Question: I'm still using 4.1 and I'm trying to center a form content on screen.
When I add a new form it stays on the "left" of the screen.
I've tried to change form.html (temmplates/shared) adding a div with a style like this:
'''
margin-left : 10%; margin-right : 10%;
'''
up next to the form tag and closing it at the bottom.
The form goes to the right but not centered at all.
Anyone has any clue to help with this ?
Here is a screenshot of a simple Form (it's not basec on models)

thanks
Alejandro
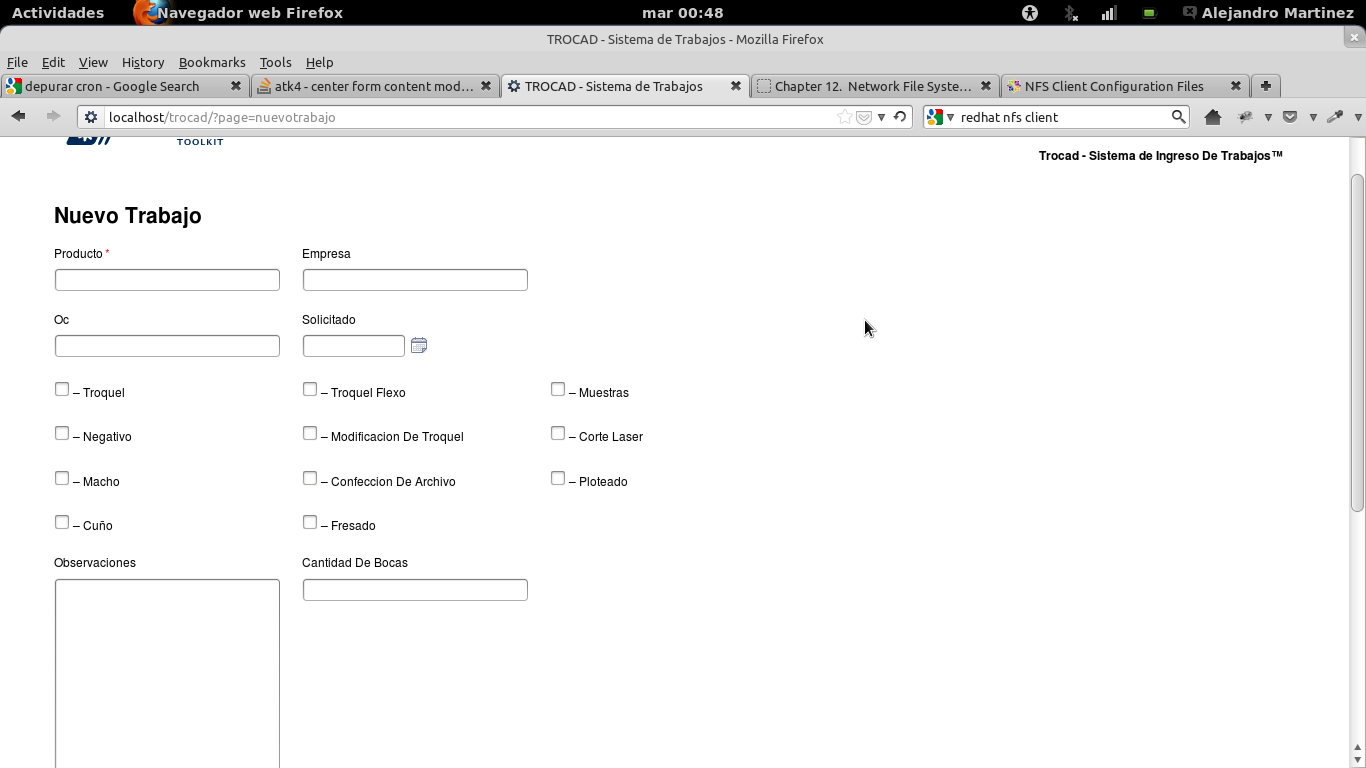
Answer: Ok - i've gone to a default of atk4.2 to demonstrate.
If you add a new page with defaults as follows
'''
<?php
class page_test extends Page {
function init() {
parent::init();
$p=$this;
$f=$p->add('MVCForm')->setModel('Customer');
}
}
?>
'''
I get the following and the fields extend across the whole width of the page.

This is because the default page template takes the whole width and is expected.
In order to adjust the form, you can use view functionality so create a view under the /lib/View directory called Centre.php and put the following code in it
'''
<?php
class View_Centre extends View {
function init(){
parent::init();
}
function defaultTemplate() {
return array('view/centre');
}
}
?>
'''
Then create a new template for the view in yoursite/templates/default/view called centre.html and insert the following html code
'''
<div style='width:50%; margin: auto;'>
<?$Content?>
</div>
'''
and then in the page, we add the view first and the form into the view rather than straight into the page.
'''
<?php
class page_test extends Page {
function init() {
parent::init();
$p=$this;
$v=$p->add('View_Centre');
$f=$v->add('MVCForm')->setModel('Customer');
}
}
?>
'''
and this results in the following web page

The base ATK4 form is itself a view which means you can style the form however you want so if you get for example use a different style of form such as the one described <URL> you can do this by copying yoursite/atk4/atk4/templates/shared/form.html to yoursite/atk4/templates/shared.form.html and changing the second line from
'''
<?form?>
<div id="<?$_name?>" class="atk-form <?$class?>" style="<?$style?>">
<?$hint?>
<form class="<?$form_internal_class?>" id="<?$form_name?>" name="<?$form_name?>" action="<?$form_action?>" method="POST" <?$enctype?>>
<fieldset class="<?$fieldset?>">
'''
to
'''
<?form?>
<div id="stylized>" class="myform <?$class?>" style="<?$style?>">
<?$hint?>
<form class="<?$form_internal_class?>" id="<?$form_name?>" name="<?$form_name?>" action="<?$form_action?>" method="POST" <?$enctype?>>
<fieldset class="<?$fieldset?>">
'''
Create a new form.css file in yoursite/templates/default/css which contains the styling
Copy yoursite/atk4/templates/shared/shared.html to yoursite/templates/shared/shared.html and add an extra tag
'''
<?$css_include?>
'''
just above the existing
'''
<?$js_include?>
'''
and in Frontend.php, let every page find the new css file.
'''
$this->addLocation('templates',array(
'css'=>array(
'default/css',
),
));
$this->template->appendHTML('css_include','<link type="text/css" href="'.$this->api->locateURL('css','form.css').'" rel="stylesheet">');
'''
which results in a styled form like this